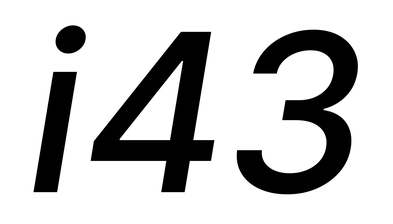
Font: Inter-Italic_Medium_Italic